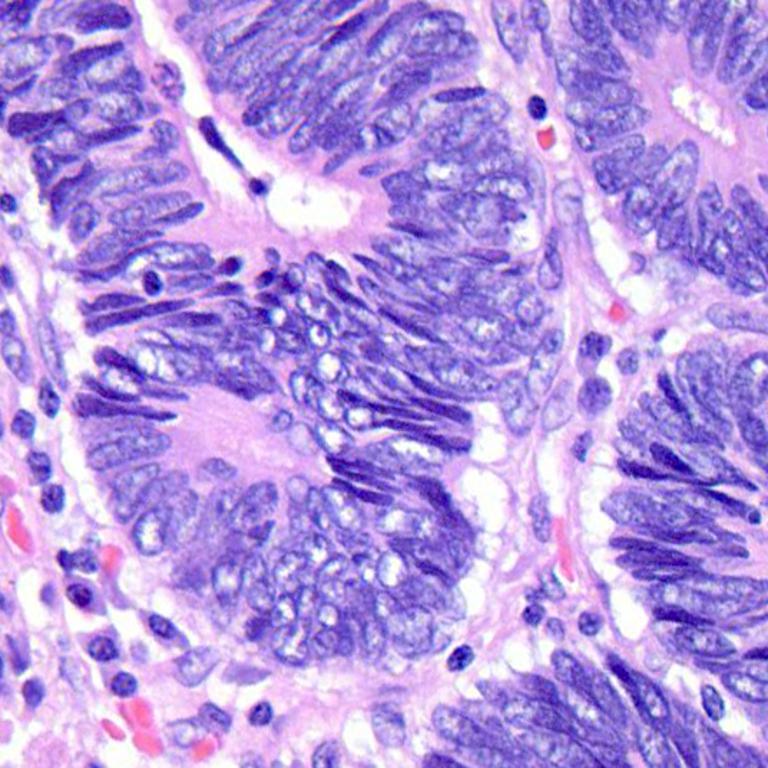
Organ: colon
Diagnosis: adenocarcinomas